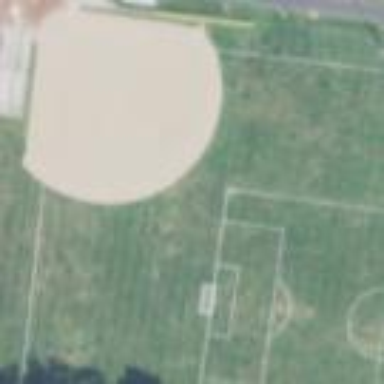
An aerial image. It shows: Baseball pitch for leisure and sports activities.